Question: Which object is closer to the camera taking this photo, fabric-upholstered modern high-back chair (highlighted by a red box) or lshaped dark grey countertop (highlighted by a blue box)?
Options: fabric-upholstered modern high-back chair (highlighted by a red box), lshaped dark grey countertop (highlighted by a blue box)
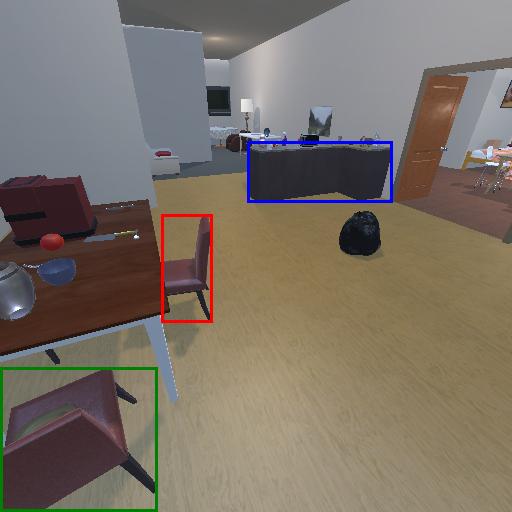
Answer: fabric-upholstered modern high-back chair (highlighted by a red box)